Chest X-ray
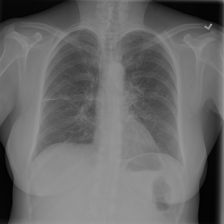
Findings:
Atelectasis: positive
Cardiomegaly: negative
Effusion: negative
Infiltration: negative
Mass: negative
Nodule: negative
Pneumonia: negative
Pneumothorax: negative
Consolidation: negative
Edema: negative
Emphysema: negative
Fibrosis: negative
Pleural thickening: negative
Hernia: negative